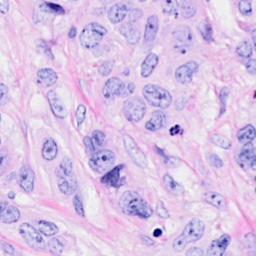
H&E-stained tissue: Breast